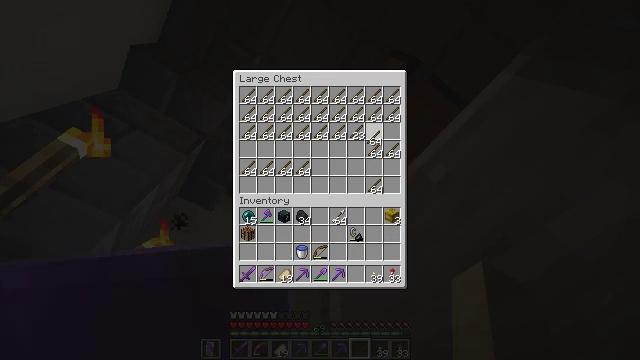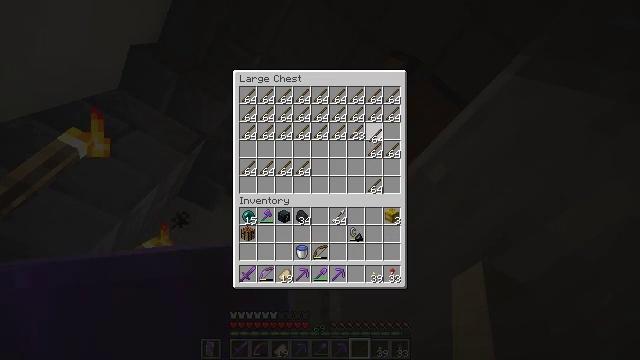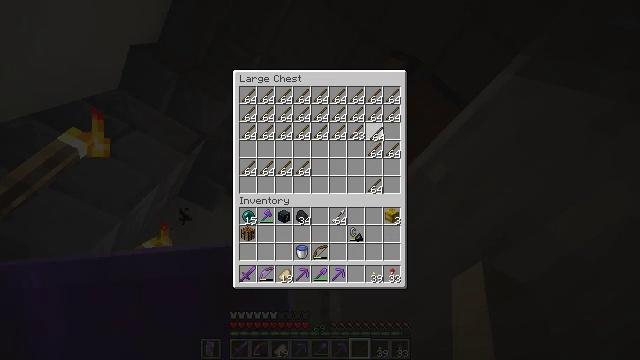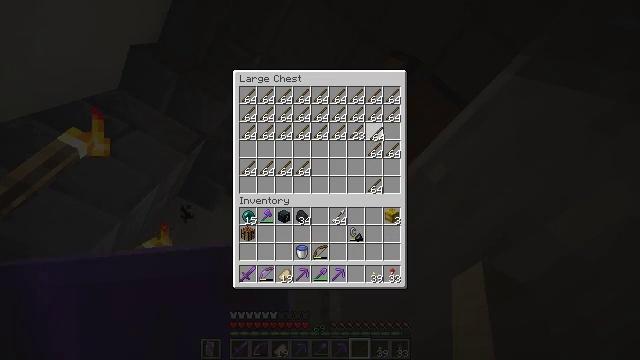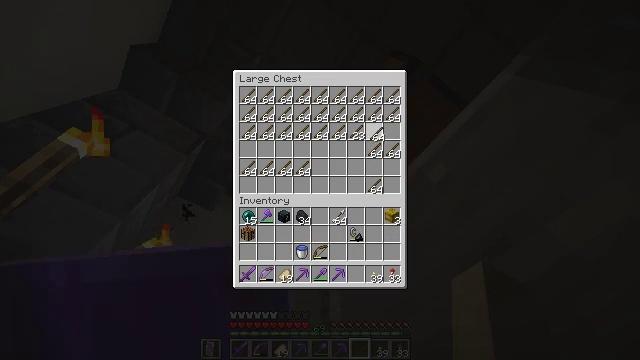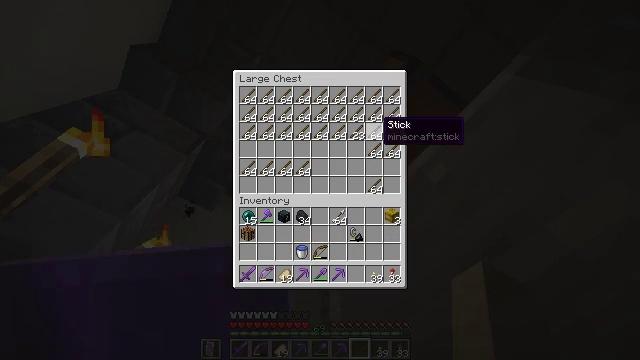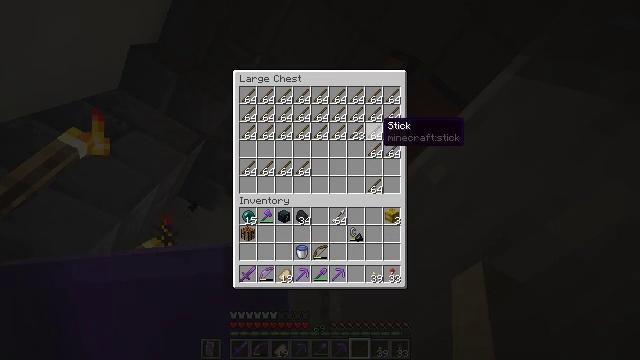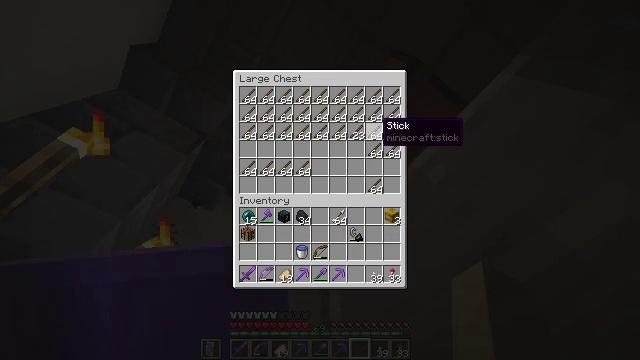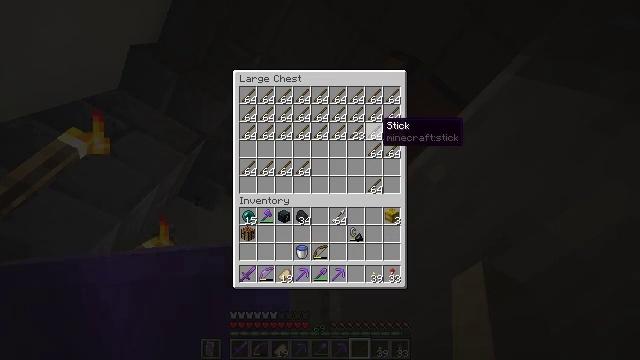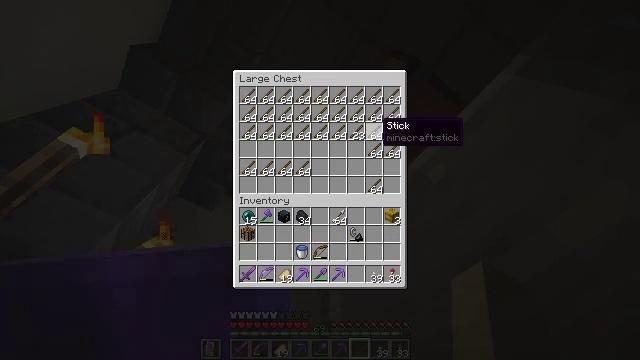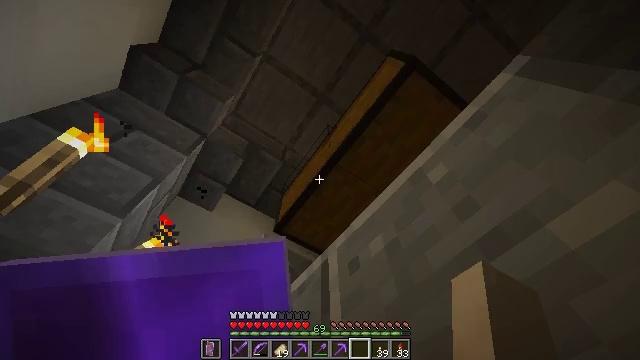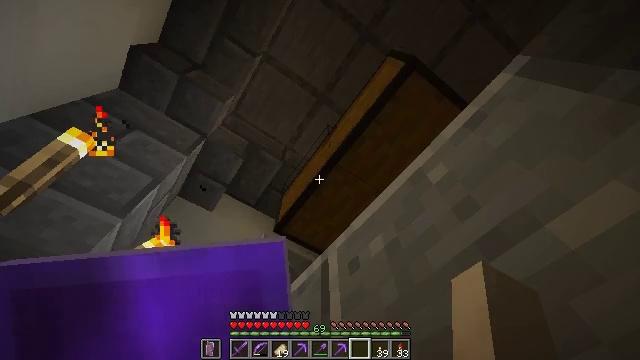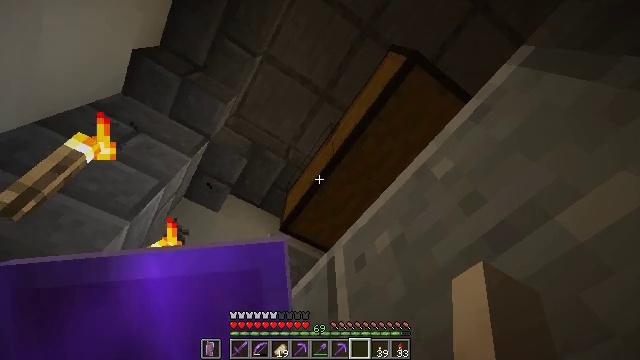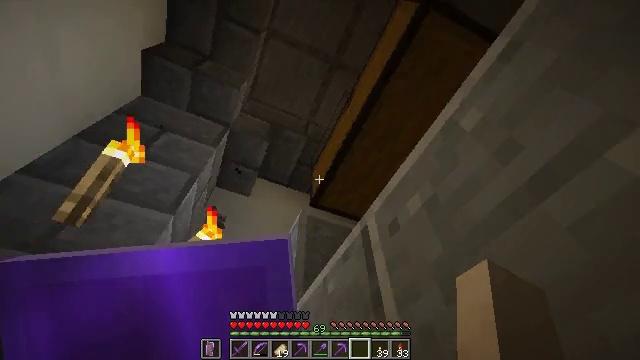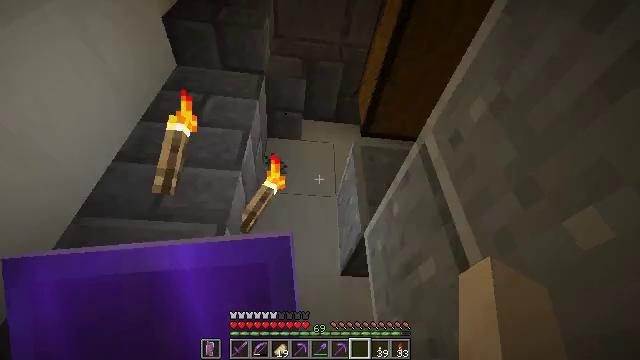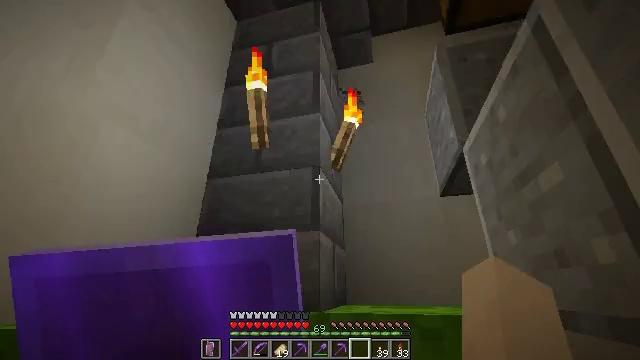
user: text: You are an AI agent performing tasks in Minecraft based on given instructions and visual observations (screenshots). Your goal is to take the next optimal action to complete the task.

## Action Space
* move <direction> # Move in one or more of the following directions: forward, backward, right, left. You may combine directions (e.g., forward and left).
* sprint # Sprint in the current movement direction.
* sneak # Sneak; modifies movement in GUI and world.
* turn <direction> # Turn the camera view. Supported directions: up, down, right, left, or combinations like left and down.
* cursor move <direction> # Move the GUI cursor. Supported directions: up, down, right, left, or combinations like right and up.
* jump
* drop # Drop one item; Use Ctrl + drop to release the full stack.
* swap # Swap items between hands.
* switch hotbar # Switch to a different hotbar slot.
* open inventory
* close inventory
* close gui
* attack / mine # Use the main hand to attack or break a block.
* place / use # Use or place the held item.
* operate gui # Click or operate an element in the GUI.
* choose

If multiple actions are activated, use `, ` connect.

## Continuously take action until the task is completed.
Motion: motion action
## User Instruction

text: Smash the lime shulker box to carry it in your inventory.
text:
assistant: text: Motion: no_op
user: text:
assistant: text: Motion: no_op
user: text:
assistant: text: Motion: attack / mine
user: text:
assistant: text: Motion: attack / mine
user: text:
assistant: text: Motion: no_op
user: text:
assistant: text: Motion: no_op
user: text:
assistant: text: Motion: no_op
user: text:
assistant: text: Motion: no_op
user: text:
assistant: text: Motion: no_op
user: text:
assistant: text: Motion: no_op
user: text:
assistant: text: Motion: no_op
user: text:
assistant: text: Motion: turn left
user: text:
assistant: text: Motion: turn left and down
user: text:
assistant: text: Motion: turn left and down
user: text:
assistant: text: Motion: turn left and down
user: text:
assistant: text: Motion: turn left and down
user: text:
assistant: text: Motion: turn left and down
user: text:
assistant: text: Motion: no_op
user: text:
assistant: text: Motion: no_op
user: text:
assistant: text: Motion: turn left and down
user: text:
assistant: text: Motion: turn left and down
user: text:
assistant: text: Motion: turn down
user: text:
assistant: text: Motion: turn down
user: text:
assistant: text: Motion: no_op
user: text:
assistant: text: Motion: no_op
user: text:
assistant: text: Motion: use / place
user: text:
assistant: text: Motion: use / place
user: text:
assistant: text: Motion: use / place
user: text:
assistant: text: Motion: no_op
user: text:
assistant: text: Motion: no_op